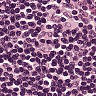
Metastatic tissue present: no